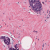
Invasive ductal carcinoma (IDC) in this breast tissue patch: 0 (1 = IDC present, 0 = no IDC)